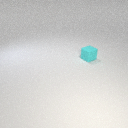
small cyan rubber cube